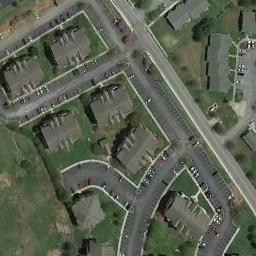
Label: medium_residential